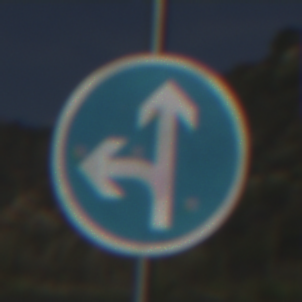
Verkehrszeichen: VorgeschriebeneFahrtrichtungGeradeausOderLinks
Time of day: MorningAfternoon
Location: Outdoor (RoadRail)
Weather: PartlyCloudy
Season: NotSpecified
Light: Natural